This time-frequency spectrogram was computed from a bearing vibration snapshot; brighter regions carry more energy. Diagnose the bearing from this image, choosing from: normal, inner_race, outer_race, ball.
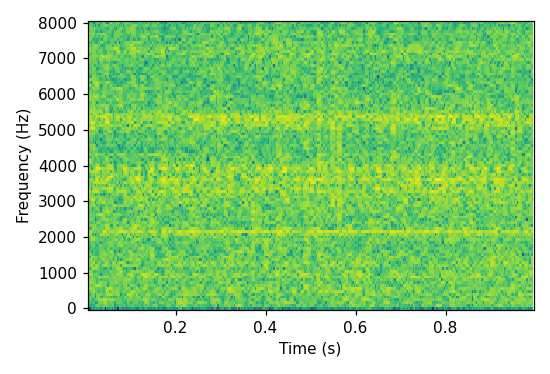
Answer: inner_race